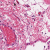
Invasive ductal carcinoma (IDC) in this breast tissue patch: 0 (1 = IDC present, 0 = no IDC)